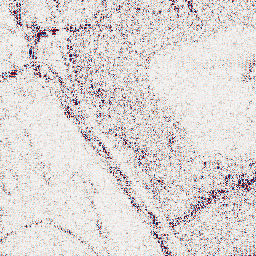
Category: wavelet
Decomposition family: wavelet_dwt
Decomposition parameters: wavelet: db8
level: 1
Upsampling method: fft_zeropad
Upsampling parameters: scale: 8
Upsampling scale: 8